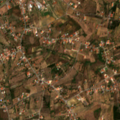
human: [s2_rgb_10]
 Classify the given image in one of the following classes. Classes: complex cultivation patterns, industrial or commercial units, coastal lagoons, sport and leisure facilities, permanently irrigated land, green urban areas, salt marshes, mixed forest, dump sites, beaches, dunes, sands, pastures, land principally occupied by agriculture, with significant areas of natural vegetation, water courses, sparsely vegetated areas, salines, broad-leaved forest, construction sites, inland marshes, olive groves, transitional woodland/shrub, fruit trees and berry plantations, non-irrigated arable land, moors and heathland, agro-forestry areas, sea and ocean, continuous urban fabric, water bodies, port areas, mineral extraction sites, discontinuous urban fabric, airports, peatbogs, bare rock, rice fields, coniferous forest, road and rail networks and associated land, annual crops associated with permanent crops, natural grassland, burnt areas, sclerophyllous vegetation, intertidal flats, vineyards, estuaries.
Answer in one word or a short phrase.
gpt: discontinuous urban fabric, annual crops associated with permanent crops